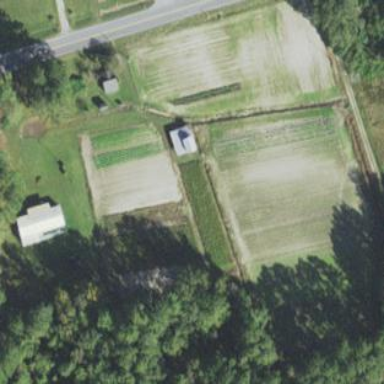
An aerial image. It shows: Plant nursery.